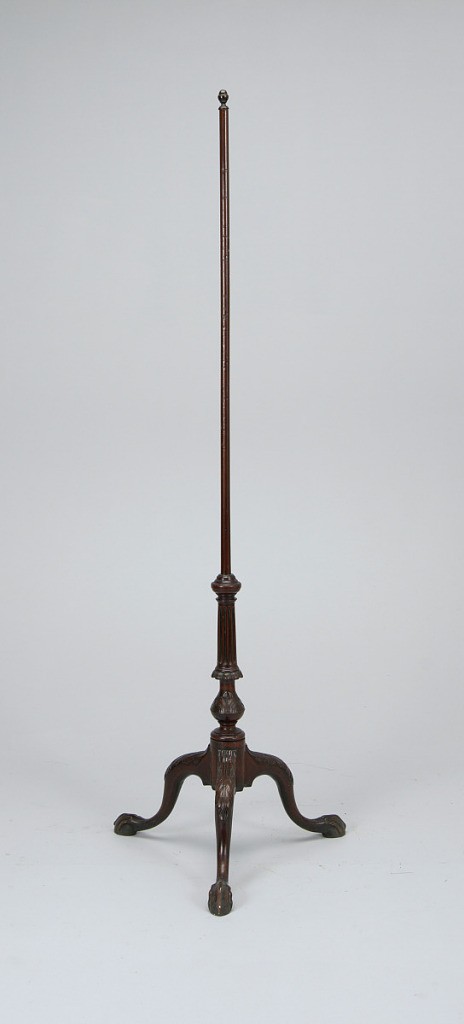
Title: firescreen
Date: ca. 1775
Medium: wood
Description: A: Mahogany tripod stand with ball and claw feet and carved leaves on knees and lower part of stand; pole is topped with acorn ornament. Brass fittings hold embroidery frame in place.
B: Nearly square panel of embroidery showing flowers and ribbons worked in colored silks on dark blue woollen ground.